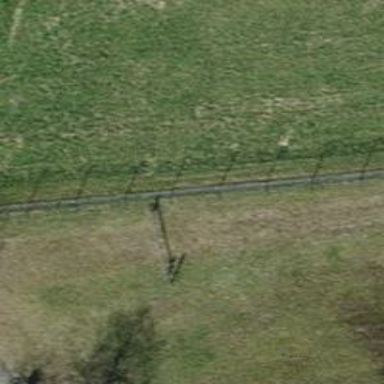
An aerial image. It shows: Lift gate barrier.